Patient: sex F, age 53
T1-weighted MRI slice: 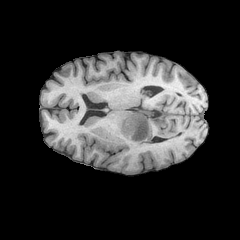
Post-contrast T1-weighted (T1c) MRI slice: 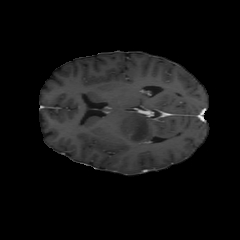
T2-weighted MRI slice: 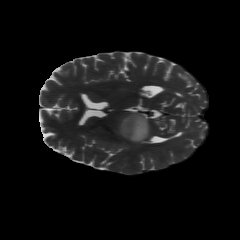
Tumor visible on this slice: yes
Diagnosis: Astrocytoma, IDH-wildtype
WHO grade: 3